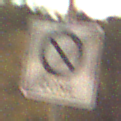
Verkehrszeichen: EndeEingeschraenktesHalteverbotZone
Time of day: Night
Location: Outdoor (Nature)
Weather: Clear
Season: NotSpecified
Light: Natural